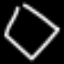
Label: diamond